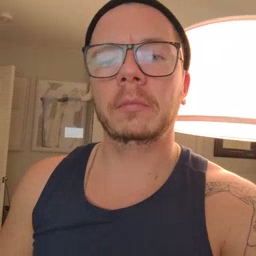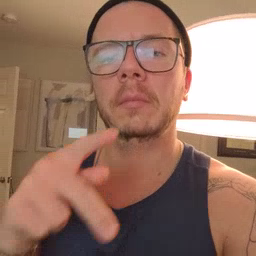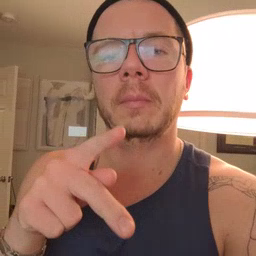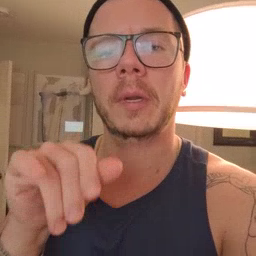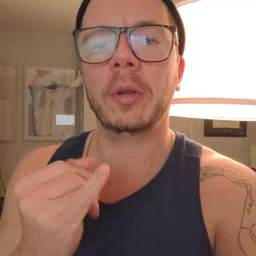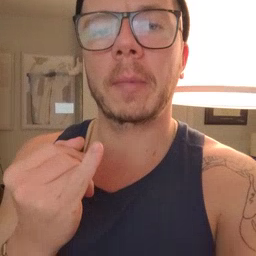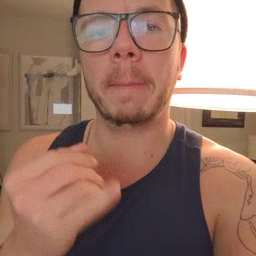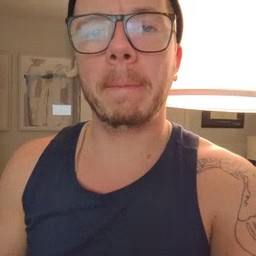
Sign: pajamas